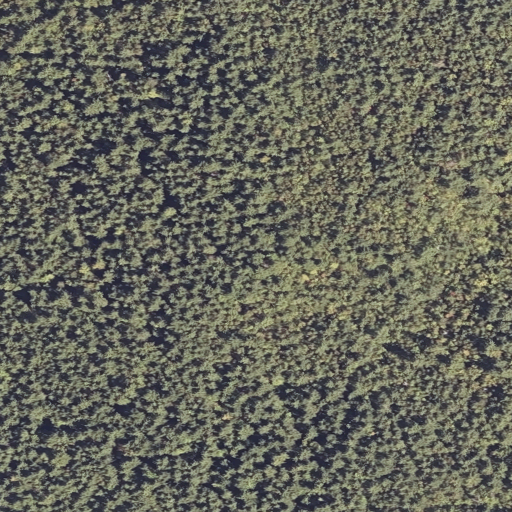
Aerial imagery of mountain in Maine named Pine Hill containing mixed forest and deciduous forest